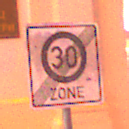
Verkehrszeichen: EndeZone30
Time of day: Night
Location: Outdoor (Urban)
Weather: Overcast
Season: Winter
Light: Artificial